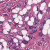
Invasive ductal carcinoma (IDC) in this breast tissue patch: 0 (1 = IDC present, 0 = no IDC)